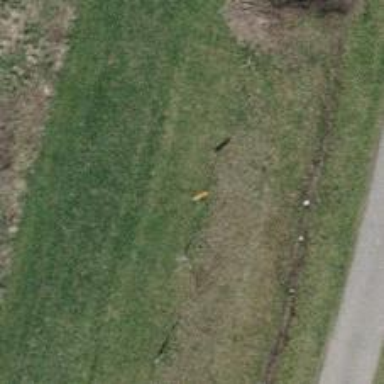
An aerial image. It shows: Pole with roofed pipeline marker.